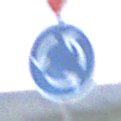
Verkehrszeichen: Kreisverkehr
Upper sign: VorfahrtGewaehren
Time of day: SunriseSunset
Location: Outdoor (Nature)
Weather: PartlyCloudy
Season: NotSpecified
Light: Natural